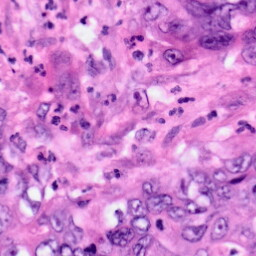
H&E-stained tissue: Pancreatic